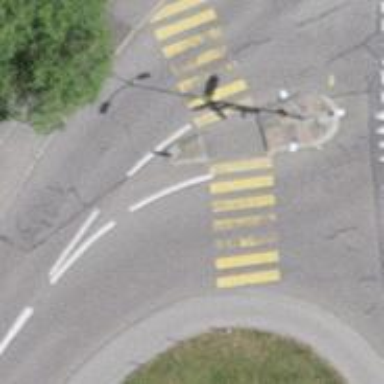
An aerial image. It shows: Uncontrolled zebra crossing with pedestrian island.